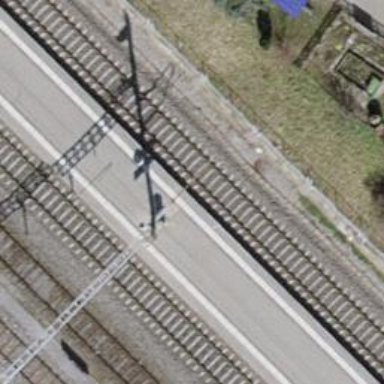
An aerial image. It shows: Solitary milestone along the railway.